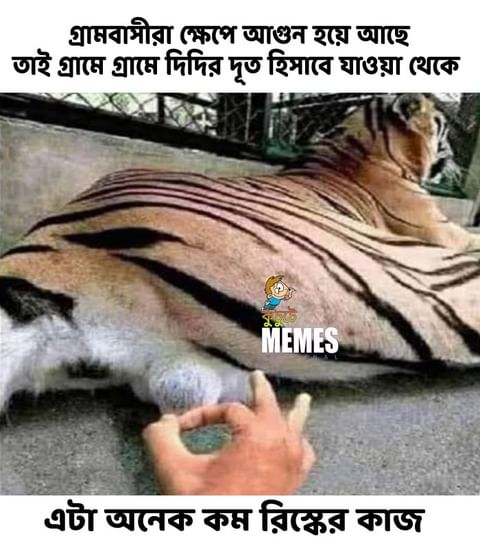
Text: গ্রামবাসীরা ক্ষেপে আগুন হয়ে আছে তাই গ্রামে গ্রামে দিদির দূত হিসাবে যাওয়া থেকে এটা অনেক কম রিস্কের কাজ
Label: Hate
Hate category: Political
Targeted group: Organization